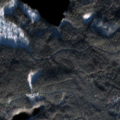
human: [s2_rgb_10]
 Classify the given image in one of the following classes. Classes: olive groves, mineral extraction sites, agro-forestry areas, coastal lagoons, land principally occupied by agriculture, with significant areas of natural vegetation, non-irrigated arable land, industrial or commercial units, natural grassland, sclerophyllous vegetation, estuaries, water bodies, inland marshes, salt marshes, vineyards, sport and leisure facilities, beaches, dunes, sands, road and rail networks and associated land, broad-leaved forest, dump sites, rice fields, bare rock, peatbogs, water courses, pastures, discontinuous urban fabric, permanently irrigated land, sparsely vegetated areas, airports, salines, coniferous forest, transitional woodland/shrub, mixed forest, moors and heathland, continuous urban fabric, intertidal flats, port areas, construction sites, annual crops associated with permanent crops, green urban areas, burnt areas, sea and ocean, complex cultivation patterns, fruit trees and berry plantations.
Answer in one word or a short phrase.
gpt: coniferous forest, water bodies